Question: '''
clear all
%heads>=0.5 %tails<0.5
for i=1:500
coin=rand(1,2);
A=[coin];
toss=1;
while coin(1)<.5
coin=rand(1,2);
B=[coin];
toss=1+tossr;
A=[A;B];
C=[toss];
end
fprintf('Number of toss to obtain head %.0f
',toss)
end
'''
How can I make vector of frequency of all toss?
I want to make a frequency table of all the tosses

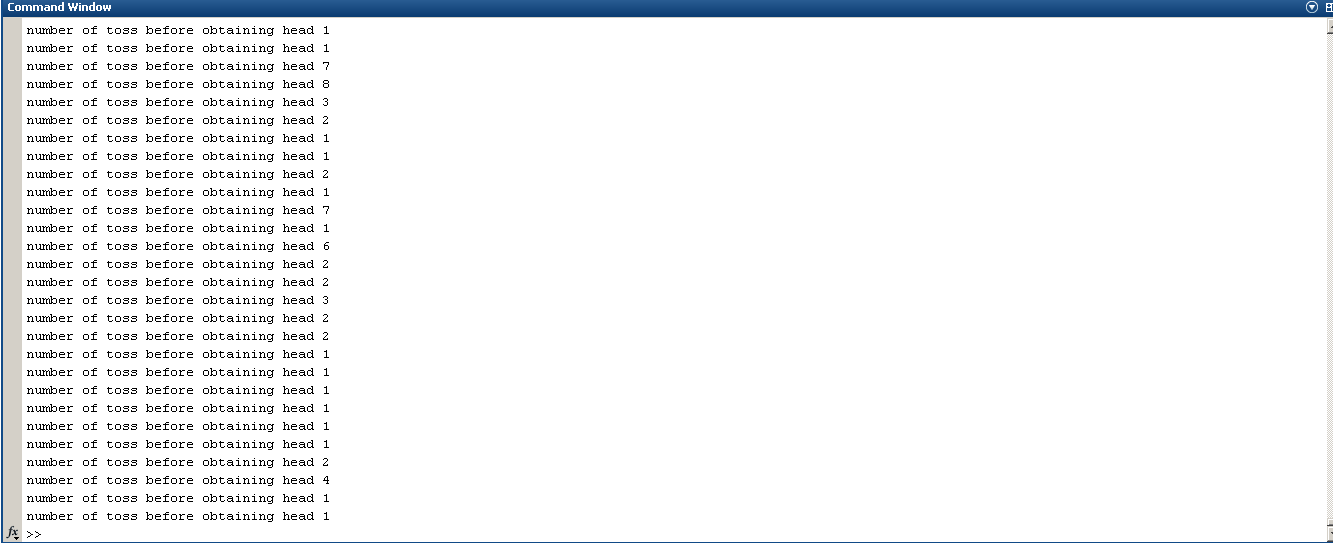
Answer: Soltion using 'randi'
'''
clearvars
toss=0;
for i=1:500
if randi(2)==1 %1 for tails, 2 for heads
toss=toss+1;
else
FreqToss(i)=toss;
fprintf('Number of toss to obtain head %.0f
',toss)
toss=0;
end
end
'''